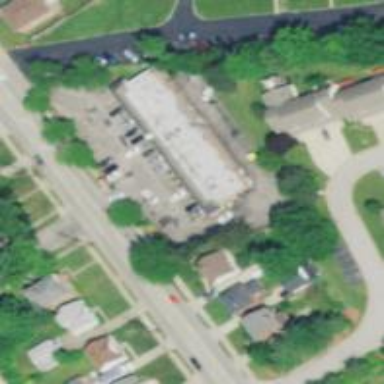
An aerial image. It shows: Convenience shop.